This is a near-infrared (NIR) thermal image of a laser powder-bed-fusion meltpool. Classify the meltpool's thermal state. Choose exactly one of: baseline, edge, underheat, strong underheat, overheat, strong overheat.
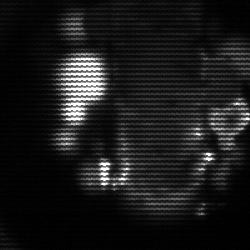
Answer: strong underheat